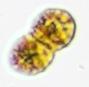
Label: Margalefidinium